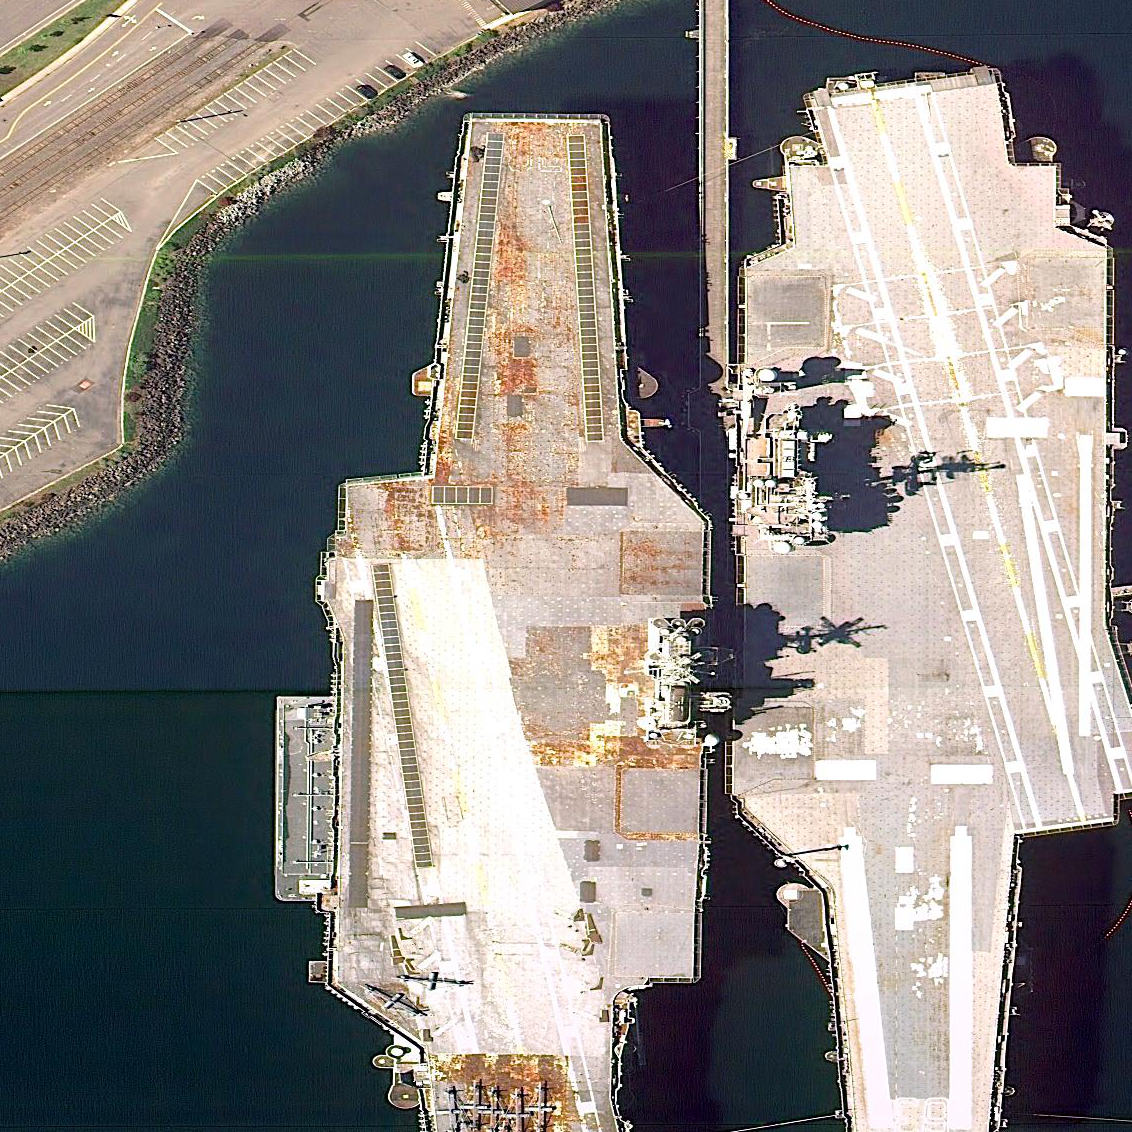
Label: aircraft_carrier